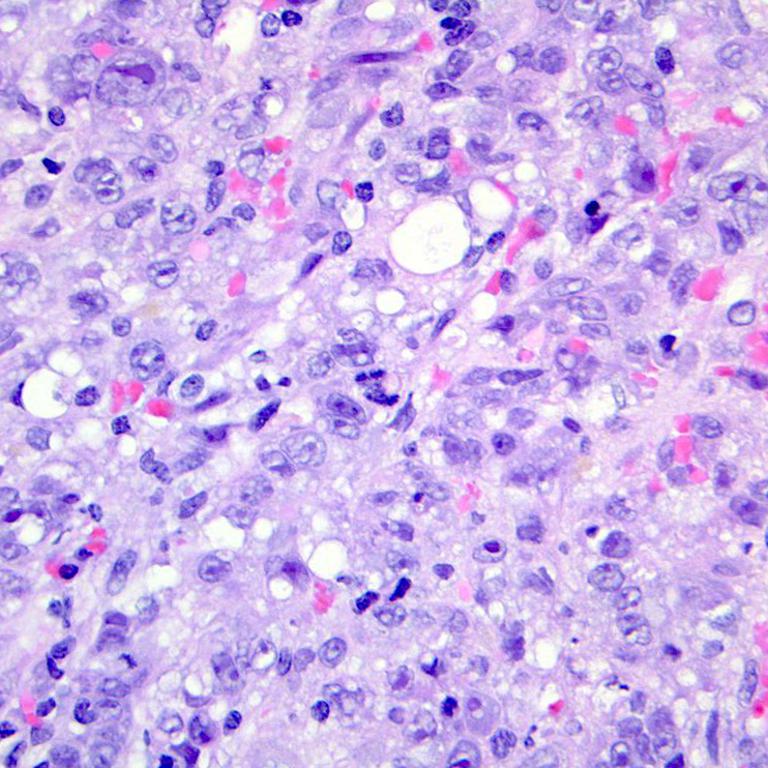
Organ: colon
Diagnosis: adenocarcinomas